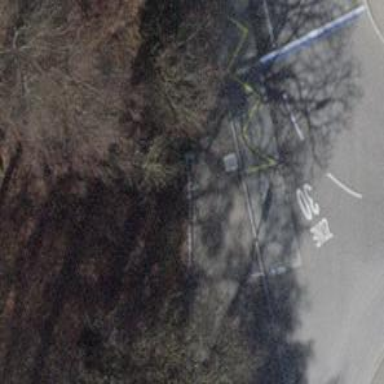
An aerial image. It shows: Bus stop with platform for public transport.